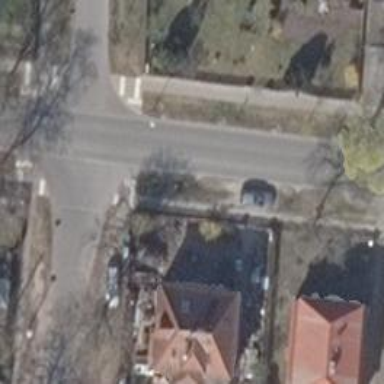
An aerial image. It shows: Unmarked crossing on footway.